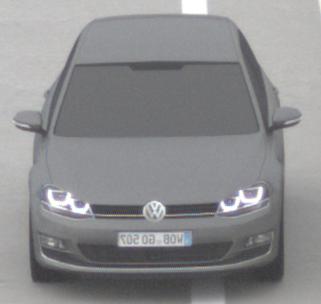
Make: VW
Model: Golf 1.2 TSI BMT
Detailed model: Golf (VII)
Model produced from: 2012/11
Model produced until: 2014/05
Doors: 3
Color: gray
Road condition: dry road
Daytime: morning or afternoon
Contrast: low contrast